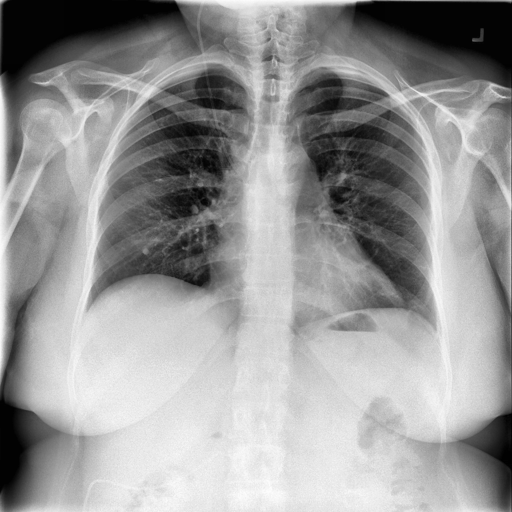
Finding: NORMAL